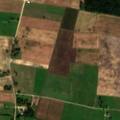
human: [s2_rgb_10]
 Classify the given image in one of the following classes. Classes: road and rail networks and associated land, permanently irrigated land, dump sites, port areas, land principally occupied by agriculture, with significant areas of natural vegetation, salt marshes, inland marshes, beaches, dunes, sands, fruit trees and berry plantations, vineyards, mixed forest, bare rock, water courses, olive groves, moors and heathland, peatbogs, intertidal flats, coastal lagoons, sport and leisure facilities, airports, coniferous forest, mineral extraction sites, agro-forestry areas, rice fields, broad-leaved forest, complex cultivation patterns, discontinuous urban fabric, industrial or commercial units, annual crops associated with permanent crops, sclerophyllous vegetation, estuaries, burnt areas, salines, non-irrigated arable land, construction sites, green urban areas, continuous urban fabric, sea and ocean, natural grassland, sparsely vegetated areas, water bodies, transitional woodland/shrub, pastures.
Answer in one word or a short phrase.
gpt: non-irrigated arable land, complex cultivation patterns, mixed forest